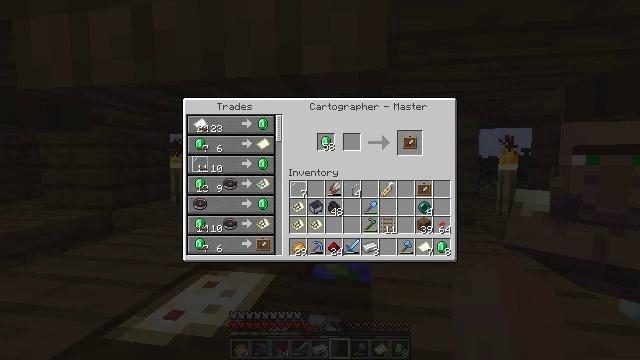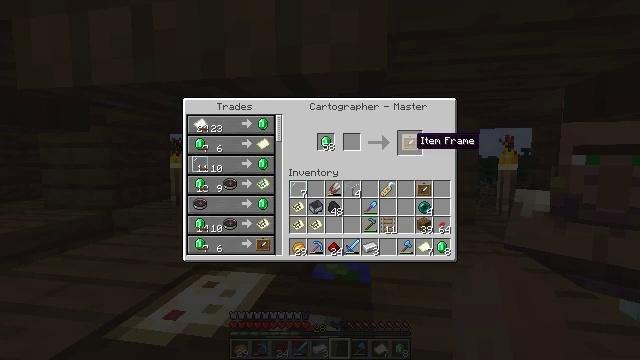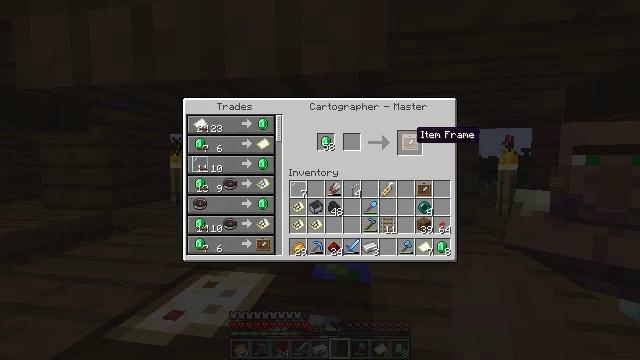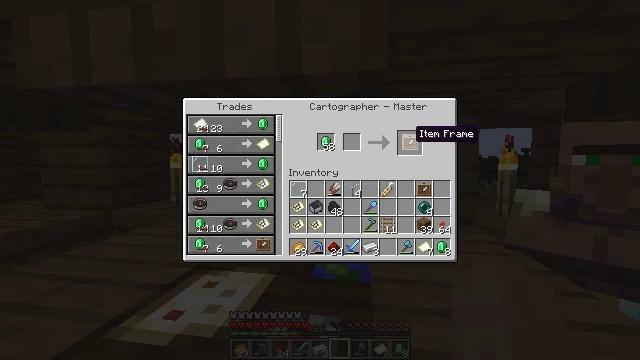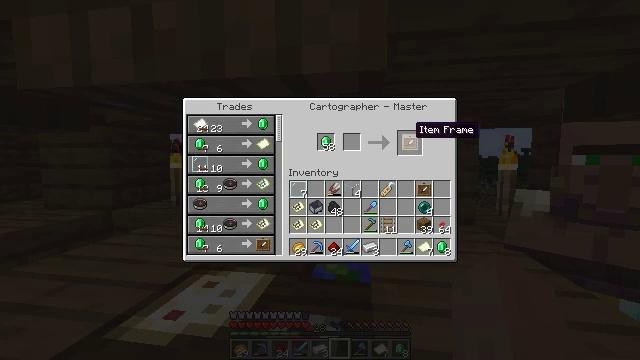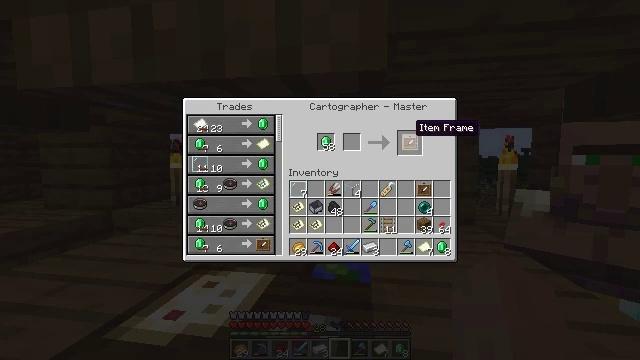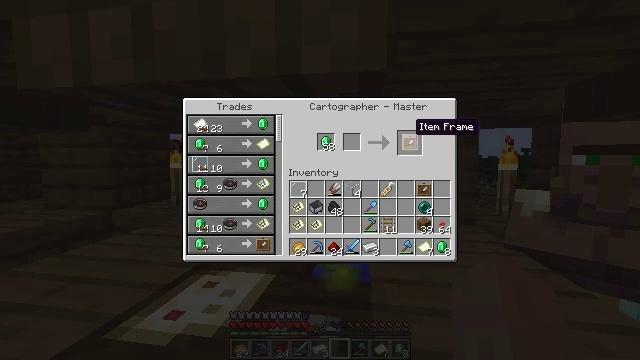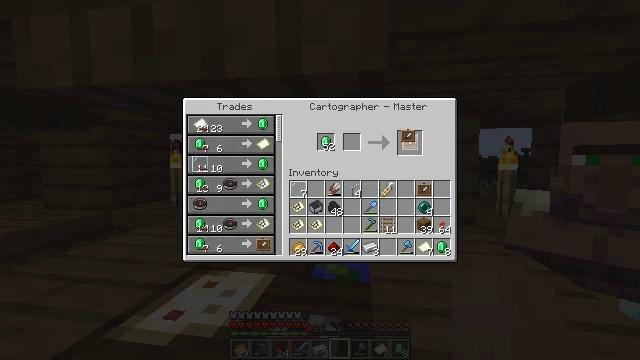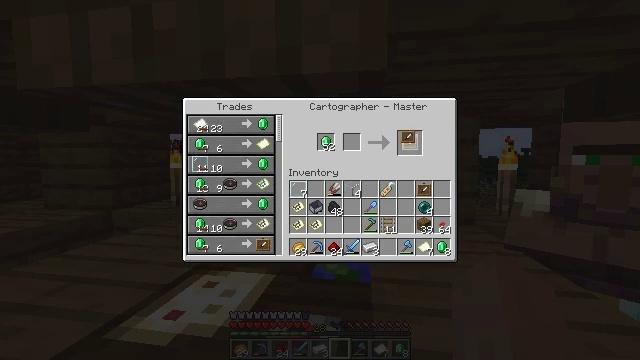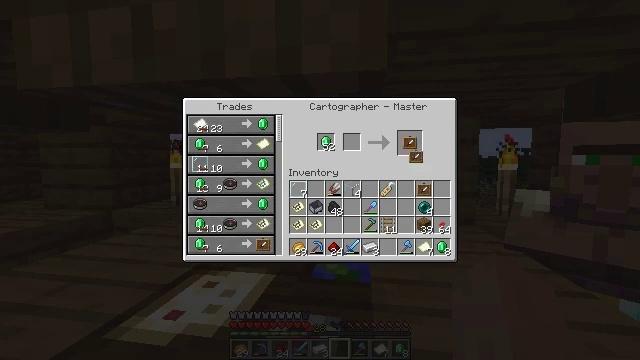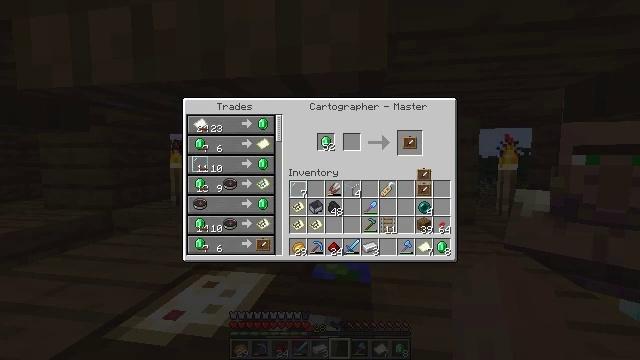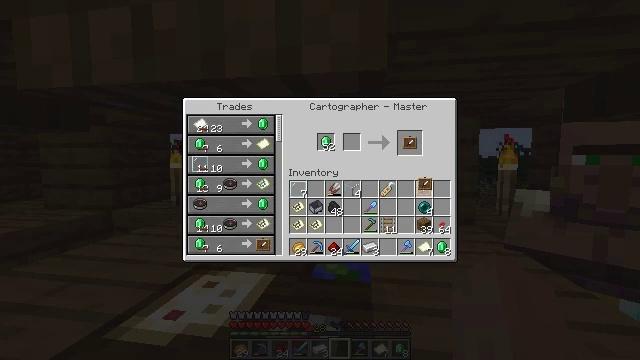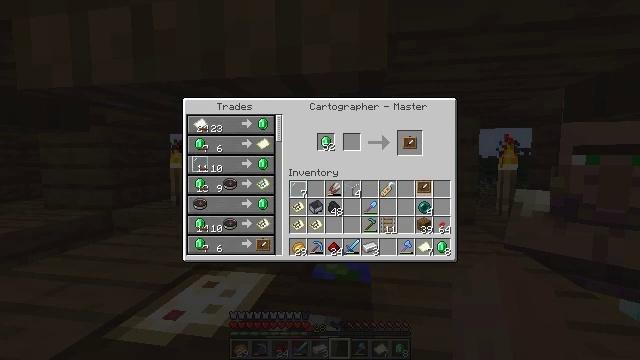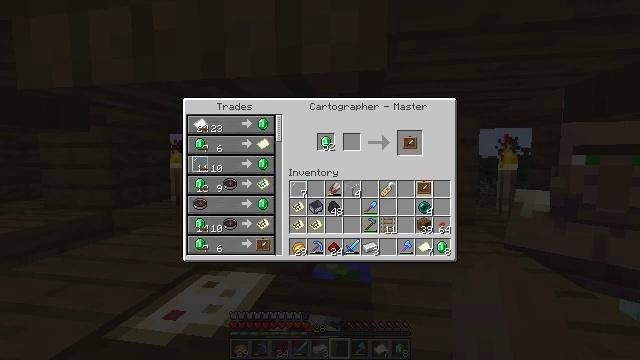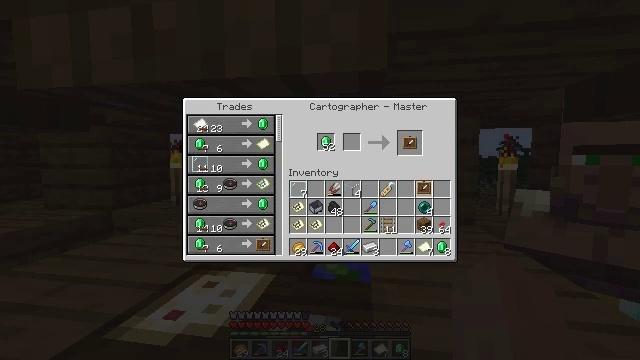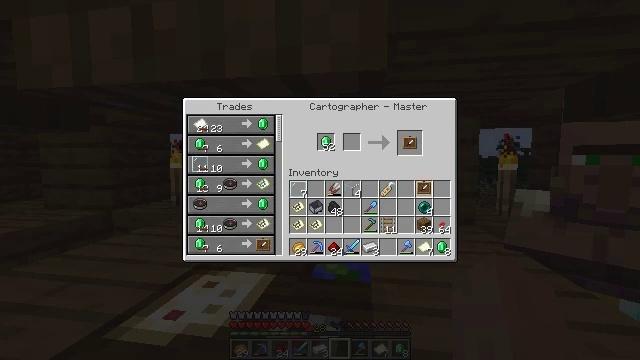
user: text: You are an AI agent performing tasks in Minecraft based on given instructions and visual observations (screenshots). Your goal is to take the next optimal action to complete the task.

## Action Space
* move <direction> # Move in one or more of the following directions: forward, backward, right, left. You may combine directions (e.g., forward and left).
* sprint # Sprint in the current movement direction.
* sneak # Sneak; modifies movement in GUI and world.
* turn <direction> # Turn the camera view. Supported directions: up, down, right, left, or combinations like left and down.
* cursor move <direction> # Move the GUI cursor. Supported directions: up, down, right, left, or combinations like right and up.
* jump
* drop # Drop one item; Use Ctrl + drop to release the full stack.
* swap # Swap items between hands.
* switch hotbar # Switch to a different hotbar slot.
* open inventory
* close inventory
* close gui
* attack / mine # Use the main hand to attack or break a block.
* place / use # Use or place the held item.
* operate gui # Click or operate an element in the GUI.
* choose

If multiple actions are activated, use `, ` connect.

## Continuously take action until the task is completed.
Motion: motion action
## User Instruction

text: Produce an item frame by crafting it with sticks and leather.
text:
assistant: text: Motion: cursor move up
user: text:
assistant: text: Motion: no_op
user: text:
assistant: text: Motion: no_op
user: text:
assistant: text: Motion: no_op
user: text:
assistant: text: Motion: no_op
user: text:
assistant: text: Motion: no_op
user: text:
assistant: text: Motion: operate gui
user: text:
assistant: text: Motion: operate gui
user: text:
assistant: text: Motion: cursor move right and down
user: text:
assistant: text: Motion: cursor move right and down
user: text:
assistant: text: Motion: cursor move down
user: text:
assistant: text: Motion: no_op
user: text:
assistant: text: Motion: no_op
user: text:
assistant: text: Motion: no_op
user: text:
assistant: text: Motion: no_op
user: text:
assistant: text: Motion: operate gui
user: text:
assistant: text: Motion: operate gui
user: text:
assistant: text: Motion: no_op
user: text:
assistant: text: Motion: cursor move up
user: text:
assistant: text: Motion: cursor move up
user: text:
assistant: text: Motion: cursor move up
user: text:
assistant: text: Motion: no_op
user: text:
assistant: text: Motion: no_op
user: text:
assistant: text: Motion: no_op
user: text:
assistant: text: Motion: no_op
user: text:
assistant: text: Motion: no_op
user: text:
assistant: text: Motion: no_op
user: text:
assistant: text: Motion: operate gui
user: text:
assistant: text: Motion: operate gui
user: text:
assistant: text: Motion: cursor move right and down